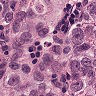
Metastatic tissue present: yes